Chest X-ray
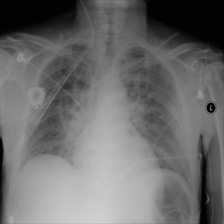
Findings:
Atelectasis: negative
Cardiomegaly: negative
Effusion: negative
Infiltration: negative
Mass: negative
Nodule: negative
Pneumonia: negative
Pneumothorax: negative
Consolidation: negative
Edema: negative
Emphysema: negative
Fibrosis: negative
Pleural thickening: negative
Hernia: negative